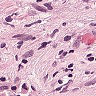
Metastatic tissue present: yes